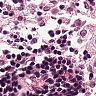
Metastatic tissue present: no